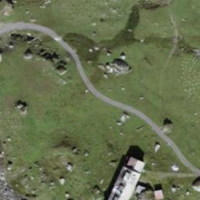
EUNIS habitat code: 23
Species observed at this site:
Eriophorum angustifolium